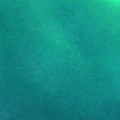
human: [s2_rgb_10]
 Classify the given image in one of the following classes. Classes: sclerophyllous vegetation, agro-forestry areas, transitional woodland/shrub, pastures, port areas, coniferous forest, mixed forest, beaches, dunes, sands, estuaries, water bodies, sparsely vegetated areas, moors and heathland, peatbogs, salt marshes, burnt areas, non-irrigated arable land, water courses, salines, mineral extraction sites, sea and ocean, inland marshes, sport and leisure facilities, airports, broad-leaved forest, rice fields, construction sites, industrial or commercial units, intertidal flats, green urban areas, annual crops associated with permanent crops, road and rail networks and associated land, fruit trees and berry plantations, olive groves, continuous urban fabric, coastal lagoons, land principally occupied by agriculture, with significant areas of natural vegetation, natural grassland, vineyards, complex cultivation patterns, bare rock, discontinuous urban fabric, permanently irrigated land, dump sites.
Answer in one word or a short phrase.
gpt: sea and ocean